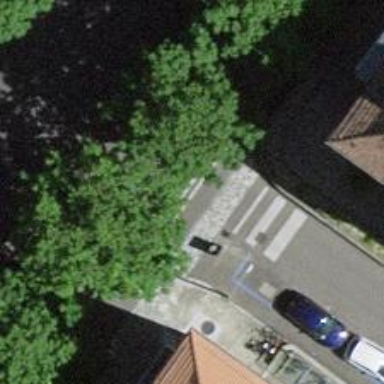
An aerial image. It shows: Unmarked crossing on the road.